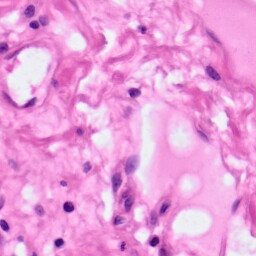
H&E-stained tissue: Pancreatic